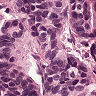
Metastatic tissue present: yes